Question: How can I Fill part of background color in Textbox C# Winforms.
Like this (this example create in Photoshop):

Can anyone help me...
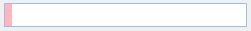
Answer: You can increase and set color left border width in
> Edit UI Elements > BorderPrimitive > Box
but be carefull that
> set BoxStyle to FourBorders